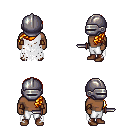
a pixel art fantasy rpg character, male body template, human, dark skin, white tattered cape, white pants, light blonde left-swept hairstyle, metal helm, leather bracers, brown shoes, dagger, four views (front, back, left, right), 2x2 character sprite sheet, small pixel art, hard edges, no anti-aliasing